Field crop: maize
Growth stage: 2
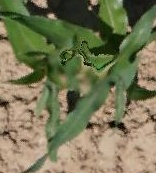
Species: maize